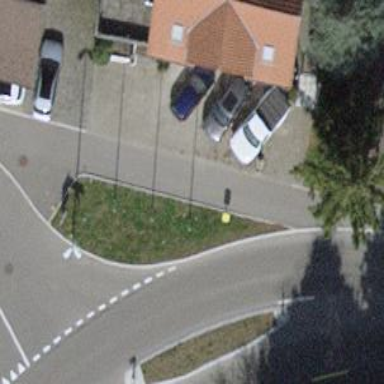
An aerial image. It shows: Post box is visible.